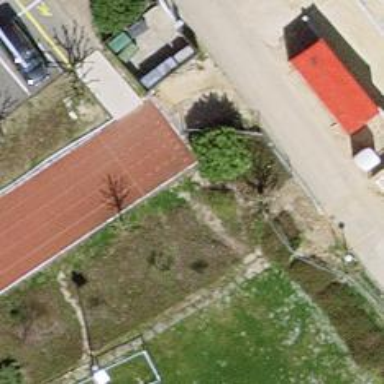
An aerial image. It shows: Athletics track located in leisure land area.